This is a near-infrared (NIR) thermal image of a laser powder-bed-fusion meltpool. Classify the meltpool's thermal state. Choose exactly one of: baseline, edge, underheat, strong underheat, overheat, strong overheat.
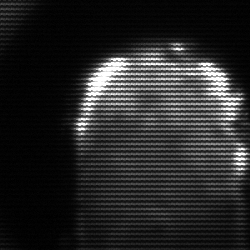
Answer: baseline